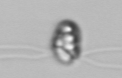
Label: flagellate_morphotype1